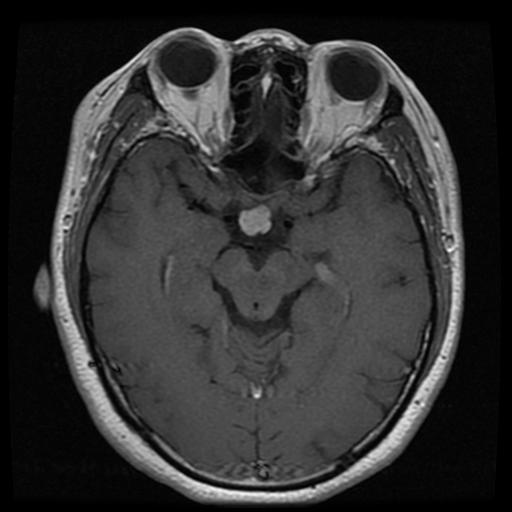
Label: pituitary